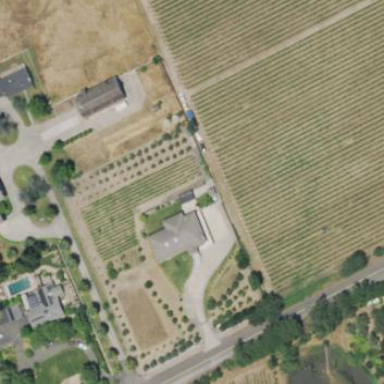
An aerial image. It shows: Vineyard growing wine grapes.